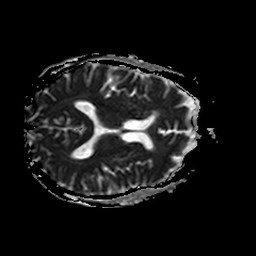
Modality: ADC
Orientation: axial
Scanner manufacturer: philips
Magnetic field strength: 3 T
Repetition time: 3.078 s
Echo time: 0.076 s